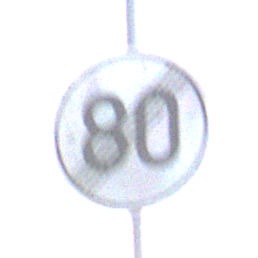
Verkehrszeichen: EndeGeschwindigkeit80
Umgebung: Outdoor, Nature
Tageszeit: SunriseSunset
Wetter: PartlyCloudy
Licht: Natural
Jahreszeit: NotSpecified
Kontrast: HighContrast